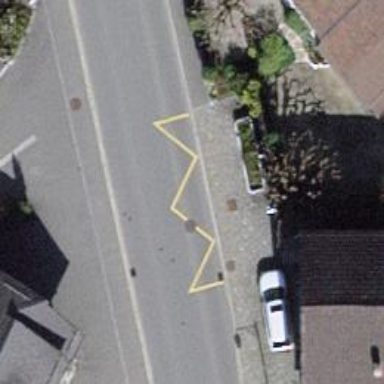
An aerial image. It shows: Bus stop with designated stop position for public transport.